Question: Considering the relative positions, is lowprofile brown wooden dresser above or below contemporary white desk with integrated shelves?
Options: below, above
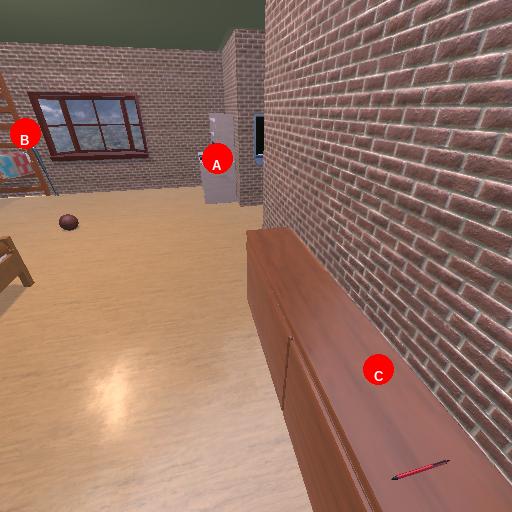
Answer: below